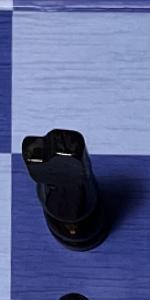
Label: Knight_Black